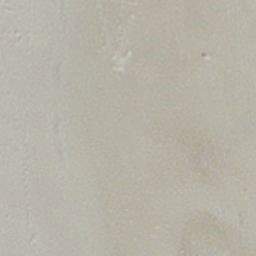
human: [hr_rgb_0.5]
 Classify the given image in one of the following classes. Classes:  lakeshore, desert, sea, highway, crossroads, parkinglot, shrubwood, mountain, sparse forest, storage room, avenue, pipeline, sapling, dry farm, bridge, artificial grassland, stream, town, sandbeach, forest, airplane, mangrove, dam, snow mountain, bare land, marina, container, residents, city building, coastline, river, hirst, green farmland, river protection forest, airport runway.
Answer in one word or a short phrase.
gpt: sandbeach